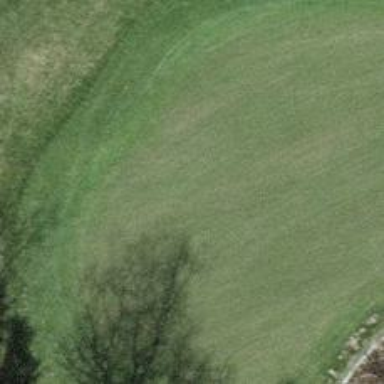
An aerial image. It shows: Golf hole.